Interaction volume radius: 10 \u00c5
Interaction volume height: 20 \u00c5
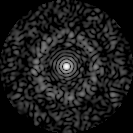
Disorder parameter: 0.8382